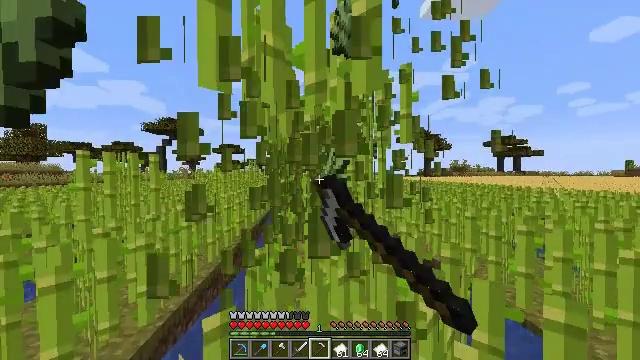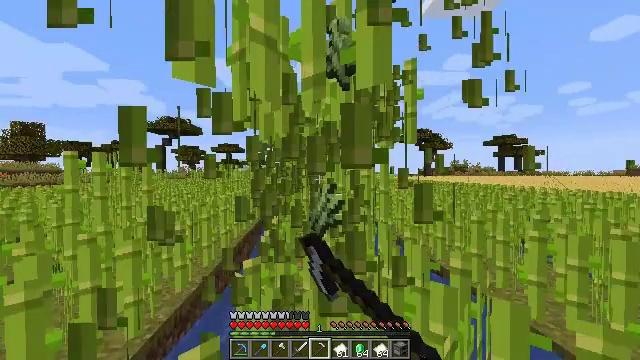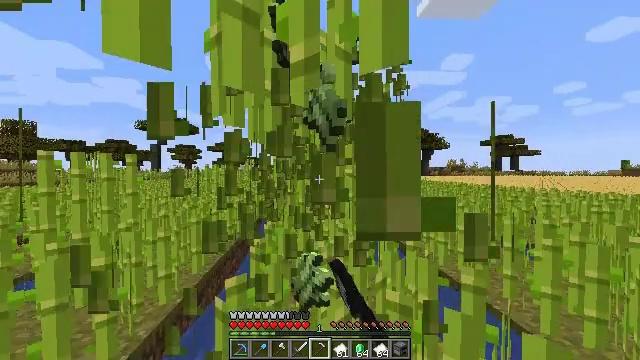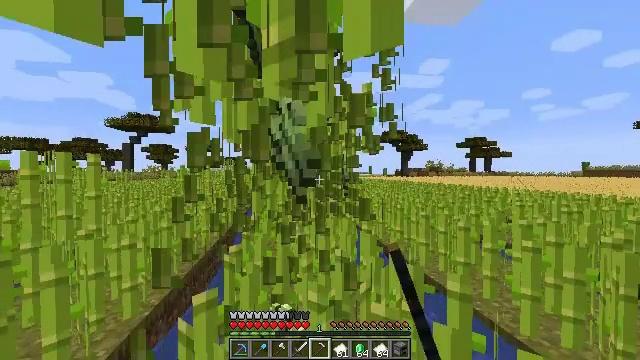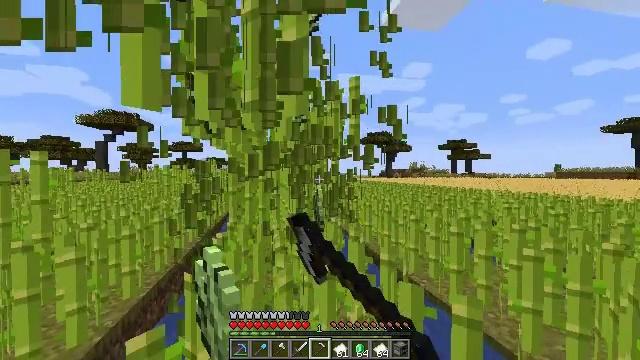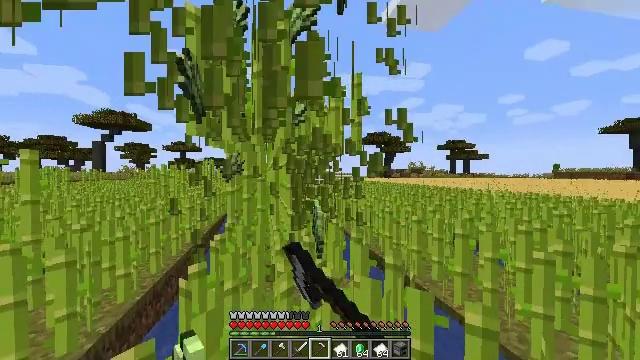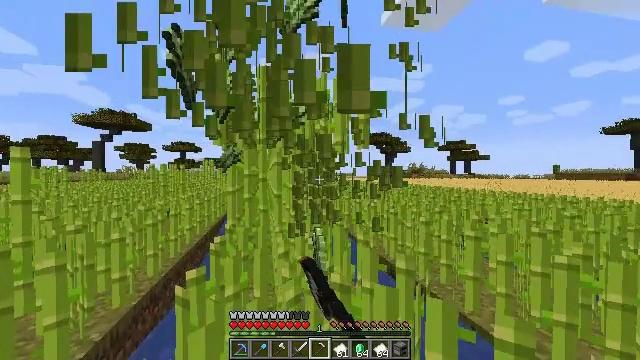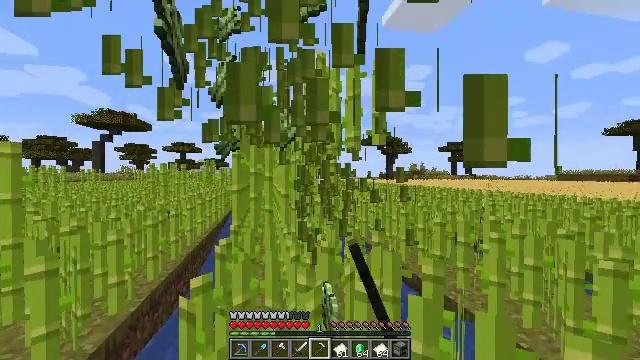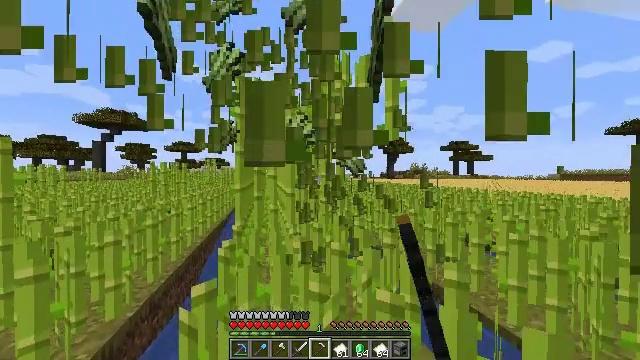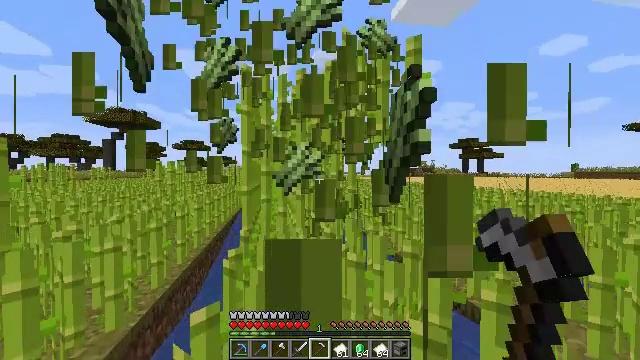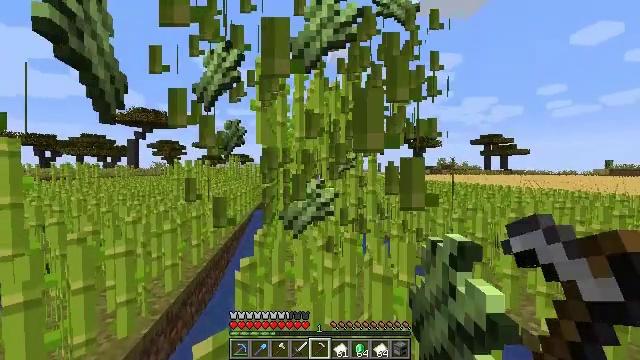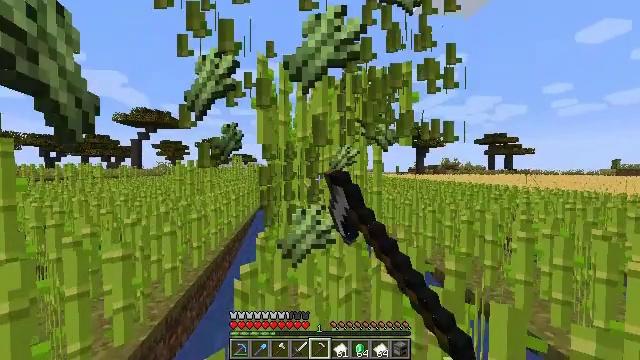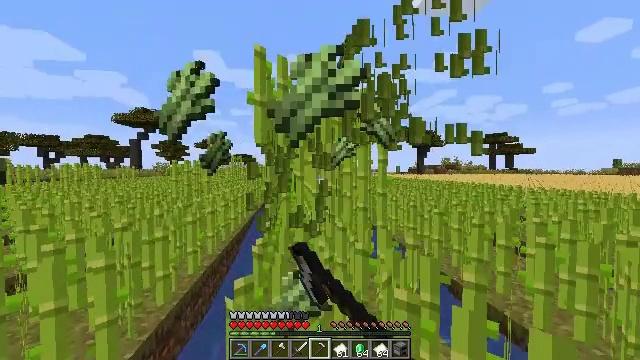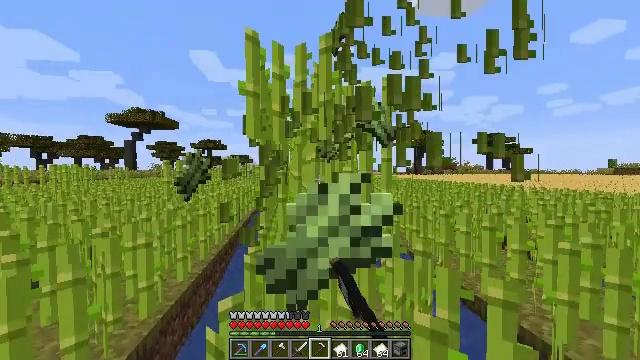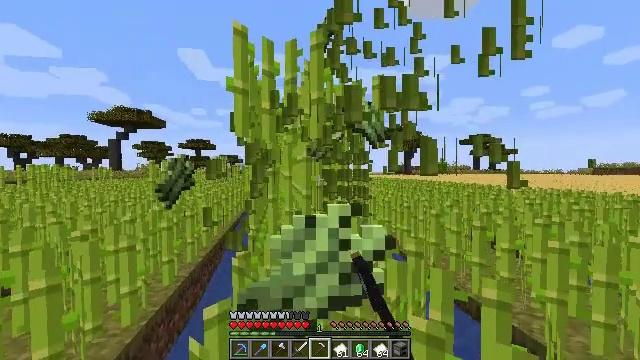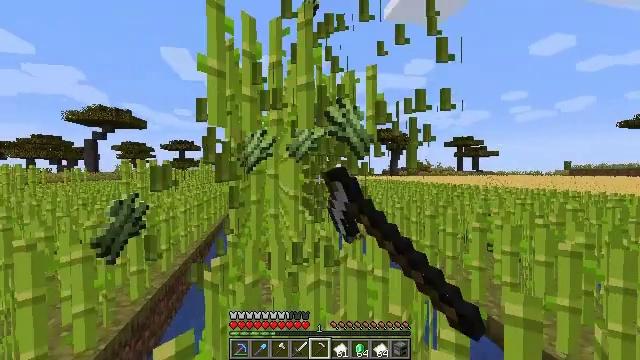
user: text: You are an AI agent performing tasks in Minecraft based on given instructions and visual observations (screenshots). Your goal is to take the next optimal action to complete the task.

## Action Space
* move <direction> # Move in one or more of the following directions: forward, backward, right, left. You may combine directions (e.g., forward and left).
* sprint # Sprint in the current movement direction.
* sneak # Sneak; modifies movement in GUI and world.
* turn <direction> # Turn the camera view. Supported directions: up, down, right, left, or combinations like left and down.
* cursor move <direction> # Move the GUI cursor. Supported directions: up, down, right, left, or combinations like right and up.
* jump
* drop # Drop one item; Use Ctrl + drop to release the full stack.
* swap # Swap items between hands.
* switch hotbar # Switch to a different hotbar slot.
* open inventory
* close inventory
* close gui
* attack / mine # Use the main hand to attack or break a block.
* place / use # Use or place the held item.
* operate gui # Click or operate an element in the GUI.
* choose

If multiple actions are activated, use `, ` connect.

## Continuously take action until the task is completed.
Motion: motion action
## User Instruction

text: Gather sugar cane for crafting.
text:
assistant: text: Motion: move forward, attack / mine
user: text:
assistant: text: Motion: move forward, attack / mine
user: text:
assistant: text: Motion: move forward, turn right, attack / mine
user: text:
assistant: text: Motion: move forward, turn right, attack / mine
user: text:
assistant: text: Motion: move forward and move left, attack / mine
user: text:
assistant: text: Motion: move forward and move left, attack / mine
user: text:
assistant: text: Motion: move forward and move left, attack / mine
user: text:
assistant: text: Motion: move forward, attack / mine
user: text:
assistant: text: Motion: move forward, turn left, attack / mine
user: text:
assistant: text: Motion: move forward, turn left, attack / mine
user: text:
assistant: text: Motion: move forward, attack / mine
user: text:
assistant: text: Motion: move forward, attack / mine
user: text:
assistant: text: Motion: move forward, attack / mine
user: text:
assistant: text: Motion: move forward, turn right, attack / mine
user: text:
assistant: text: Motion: move forward, turn right, attack / mine
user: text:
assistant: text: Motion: move forward, attack / mine
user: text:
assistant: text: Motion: move forward, attack / mine
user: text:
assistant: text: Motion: move forward and move left, attack / mine
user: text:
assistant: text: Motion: move forward and move left, turn left, attack / mine
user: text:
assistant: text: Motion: move forward and move left, turn left, attack / mine
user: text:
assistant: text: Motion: move forward and move left, attack / mine
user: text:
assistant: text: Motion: move forward, attack / mine
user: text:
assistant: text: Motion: move forward, attack / mine
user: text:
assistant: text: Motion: move forward, attack / mine
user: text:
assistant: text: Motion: move forward, turn right, attack / mine
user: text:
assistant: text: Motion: move forward, turn right, attack / mine
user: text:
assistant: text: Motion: move forward, turn right, attack / mine
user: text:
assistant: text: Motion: move forward, attack / mine
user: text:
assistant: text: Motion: move forward, attack / mine
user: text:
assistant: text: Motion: move forward and move left, turn left, attack / mine